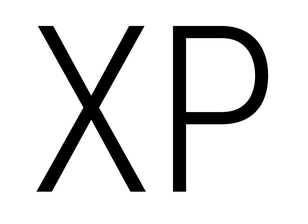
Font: Roboto_Condensed_Light